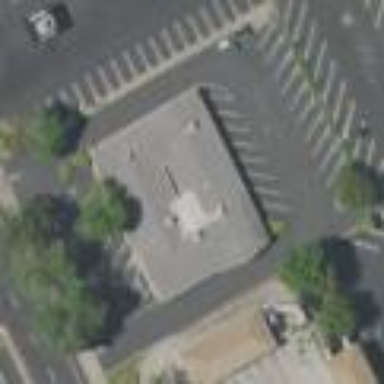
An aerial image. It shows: Parking area with surface.